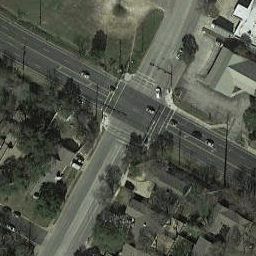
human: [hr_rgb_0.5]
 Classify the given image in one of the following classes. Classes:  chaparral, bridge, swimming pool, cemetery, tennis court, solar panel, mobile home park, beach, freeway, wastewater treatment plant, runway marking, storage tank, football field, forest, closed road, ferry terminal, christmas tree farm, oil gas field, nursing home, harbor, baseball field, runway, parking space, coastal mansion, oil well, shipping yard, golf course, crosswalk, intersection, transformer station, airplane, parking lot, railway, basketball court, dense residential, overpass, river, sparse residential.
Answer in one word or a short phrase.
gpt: intersection